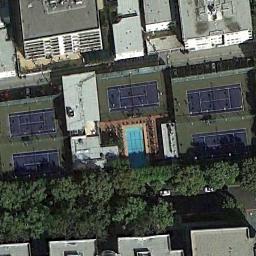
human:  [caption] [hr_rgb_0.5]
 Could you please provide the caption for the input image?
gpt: The tennis court was shadowed by streetlights .

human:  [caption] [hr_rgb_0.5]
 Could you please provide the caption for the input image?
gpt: The tennis court is next to some buildings and trees .

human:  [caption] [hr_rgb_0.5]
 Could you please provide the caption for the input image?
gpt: Tennis court next to the building next to many trees .

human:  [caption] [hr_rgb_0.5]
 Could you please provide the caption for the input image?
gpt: There are many different shapes and sizes of buildings next to the tennis courts .

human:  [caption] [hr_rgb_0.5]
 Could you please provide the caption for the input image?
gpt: There are some green trees and buildings around the tennis court .